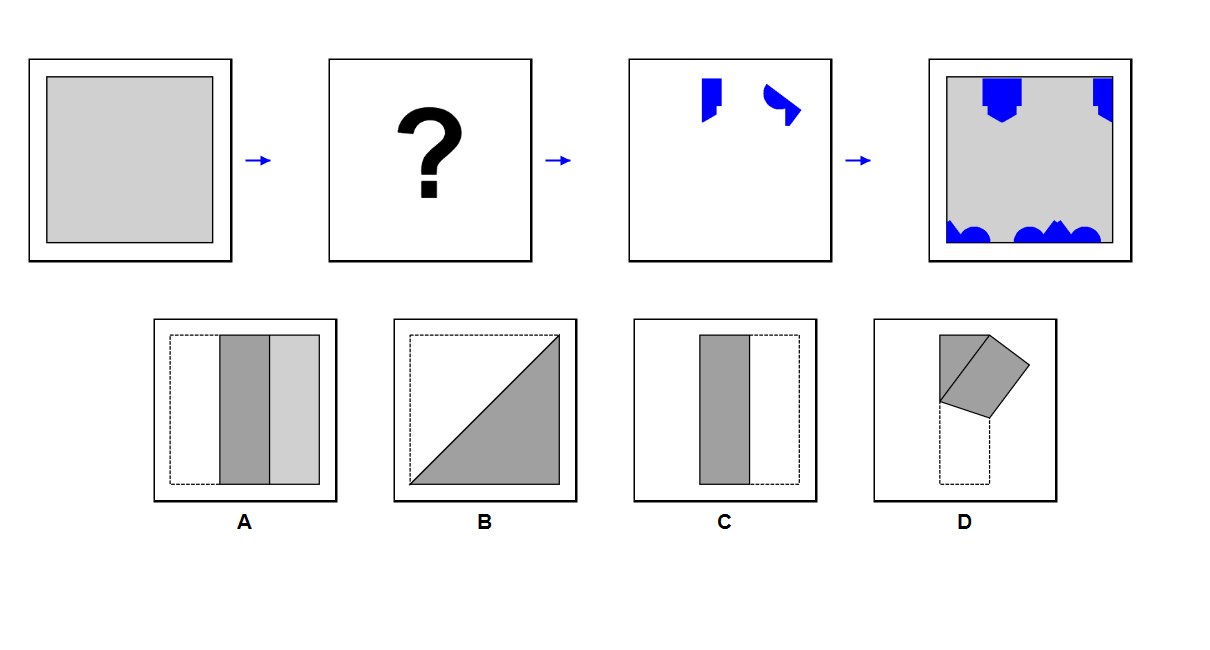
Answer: B